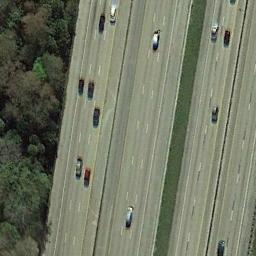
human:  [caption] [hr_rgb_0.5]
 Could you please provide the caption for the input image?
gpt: The four-lane freeway is surrounded by a large green forest with many cars on the freeway .

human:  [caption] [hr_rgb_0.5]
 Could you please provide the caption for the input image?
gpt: The freeway is next to some trees with some cars .

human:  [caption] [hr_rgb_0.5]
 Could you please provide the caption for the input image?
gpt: Two straight freeways go through the forest with many green trees and some cars are driving on freeways .

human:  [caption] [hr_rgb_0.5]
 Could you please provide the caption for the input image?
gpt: On the left of the highway is green land .

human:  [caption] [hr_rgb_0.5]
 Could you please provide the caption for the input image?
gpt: There are many green and brown trees beside the freeway .